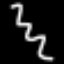
Label: squiggle